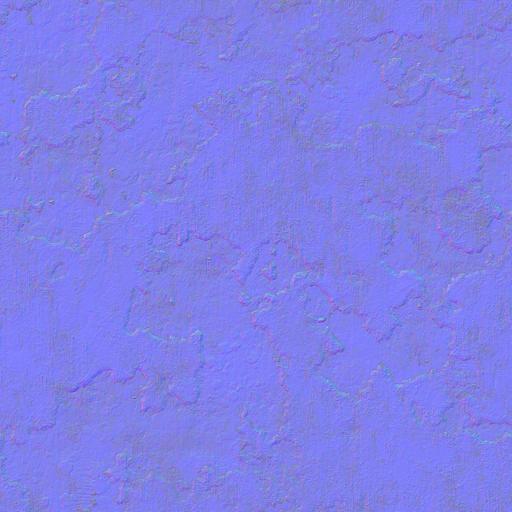
metal paint painted rust striped stripes yellow